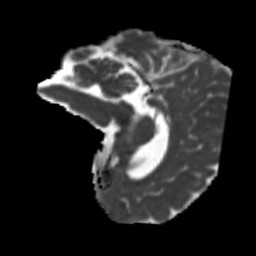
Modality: MD
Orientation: sagittal
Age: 54
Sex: female
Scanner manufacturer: siemens
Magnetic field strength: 3 T
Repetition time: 5.25 s
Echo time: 0.08 s